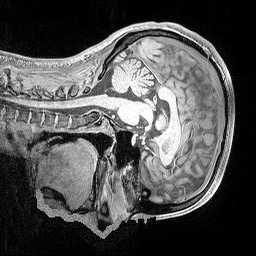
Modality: MP2RAGE
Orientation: sagittal
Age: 30
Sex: female
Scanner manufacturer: siemens
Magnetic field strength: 3 T
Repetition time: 5 s
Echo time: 0.00298 s